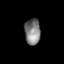
Tissue: prostate
Cell type: Epithelial cells
Senescence score: 0.3468
Nuclear area (px): 402
Mean DAPI intensity: 125.597